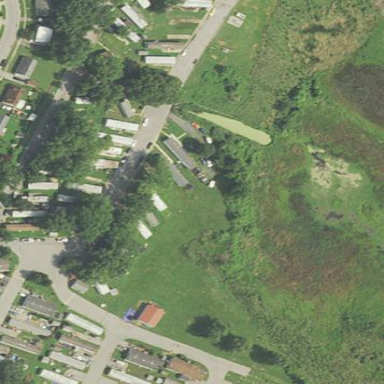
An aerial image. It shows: Residential area known as trailer park.